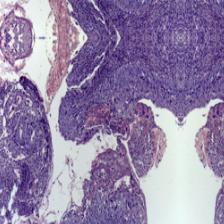
Diagnosis: OSCC